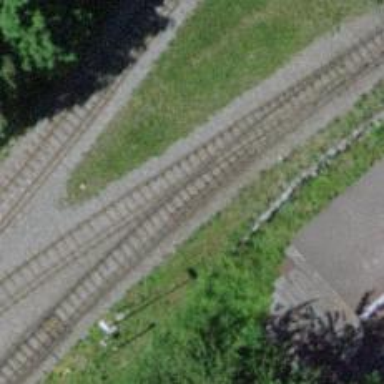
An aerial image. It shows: Railway spur service.